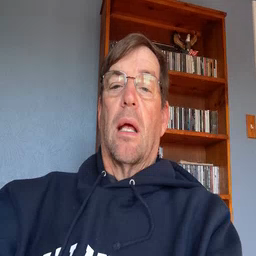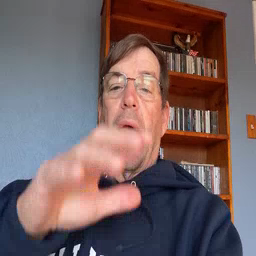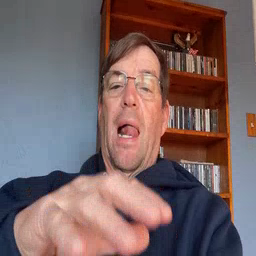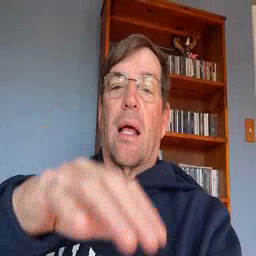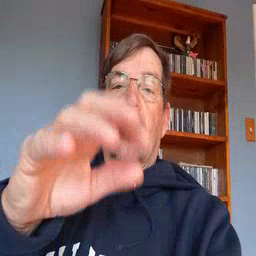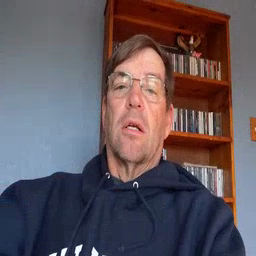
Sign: alligator